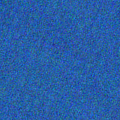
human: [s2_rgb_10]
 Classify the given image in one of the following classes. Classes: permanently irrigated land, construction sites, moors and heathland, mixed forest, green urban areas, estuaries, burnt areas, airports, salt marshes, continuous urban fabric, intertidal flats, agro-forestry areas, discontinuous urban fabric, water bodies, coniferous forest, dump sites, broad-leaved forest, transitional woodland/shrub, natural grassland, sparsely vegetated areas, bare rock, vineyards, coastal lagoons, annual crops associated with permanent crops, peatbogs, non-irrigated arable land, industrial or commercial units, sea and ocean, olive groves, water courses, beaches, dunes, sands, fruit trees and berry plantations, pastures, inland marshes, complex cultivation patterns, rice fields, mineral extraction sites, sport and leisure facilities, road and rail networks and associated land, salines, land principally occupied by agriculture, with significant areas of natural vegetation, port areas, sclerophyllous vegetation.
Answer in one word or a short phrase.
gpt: sea and ocean